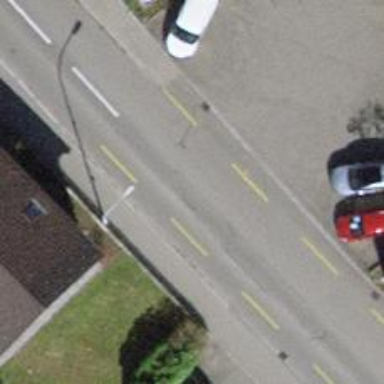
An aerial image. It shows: Residential road with asphalt surface. There is separate sidewalk and designated cycle lane on both sides.